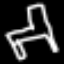
Label: chair